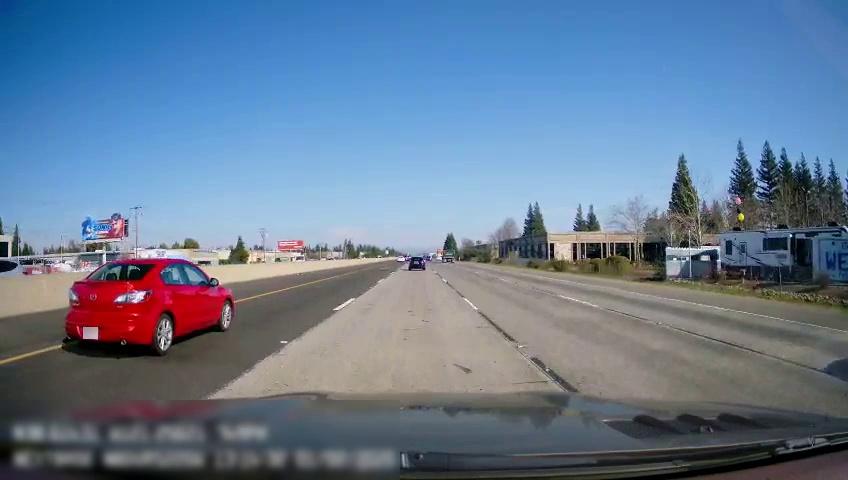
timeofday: Day
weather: Sunny
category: Vehicles | SUV
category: Vehicles | Truck
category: Drivable Space
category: Vehicles | Truck
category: Vehicles | Car
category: Vehicles | Car
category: Lanes | Alternate Lane
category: Lanes | Alternate Lane
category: Lanes | Current Lane
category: Lanes | Current Lane
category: Lanes | Alternate Lane